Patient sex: F
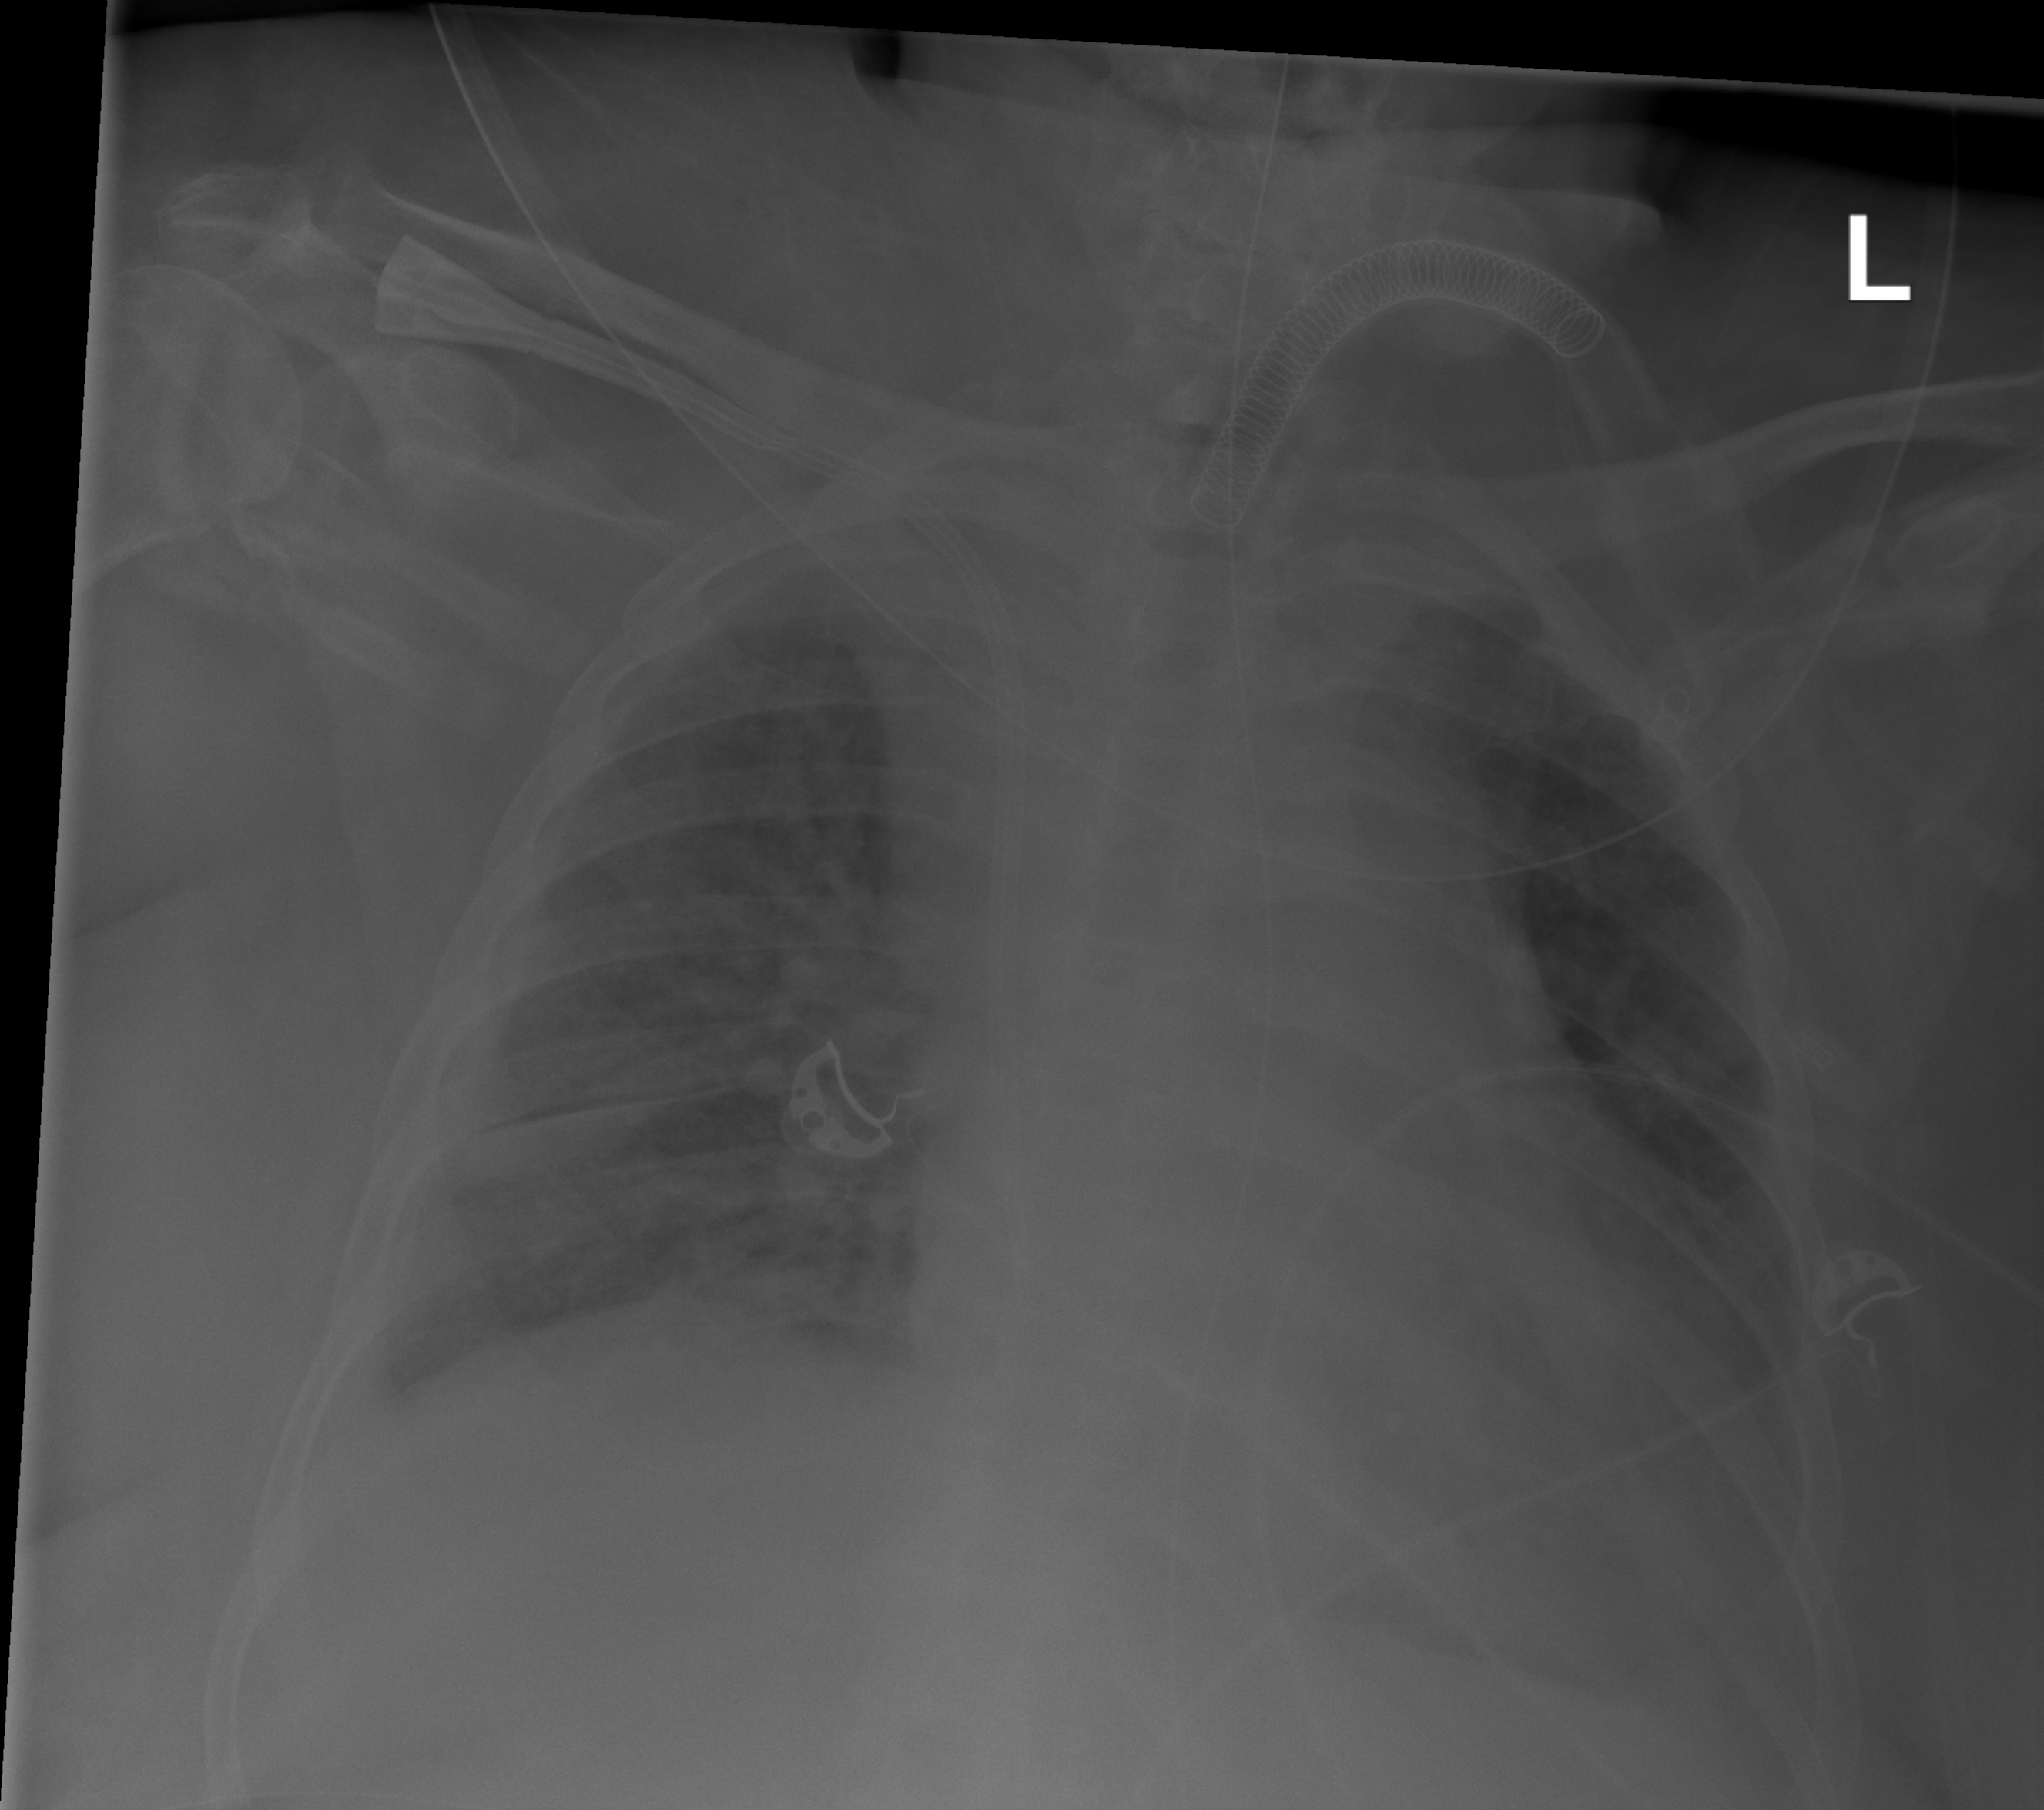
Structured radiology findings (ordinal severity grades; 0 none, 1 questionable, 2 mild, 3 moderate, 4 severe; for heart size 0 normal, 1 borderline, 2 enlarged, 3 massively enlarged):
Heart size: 2
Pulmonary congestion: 2
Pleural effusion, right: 1
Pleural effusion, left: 2
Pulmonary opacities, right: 3
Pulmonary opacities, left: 3
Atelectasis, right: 2
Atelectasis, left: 2